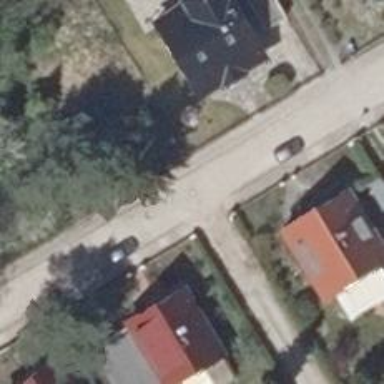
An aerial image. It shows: Residential road with sidewalks on both sides.